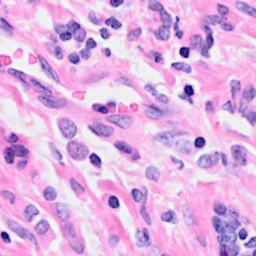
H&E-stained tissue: Breast